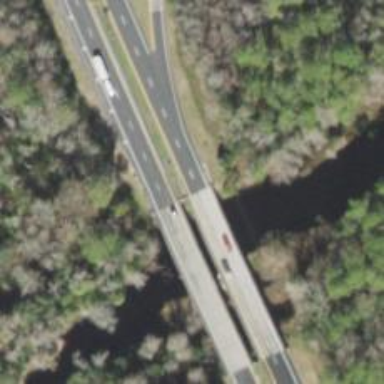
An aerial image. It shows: Trunk road bridge.